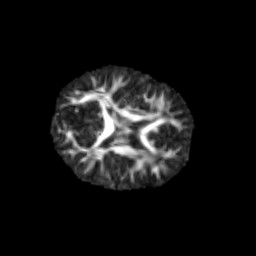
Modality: FA
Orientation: axial
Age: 6
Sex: male
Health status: healthy